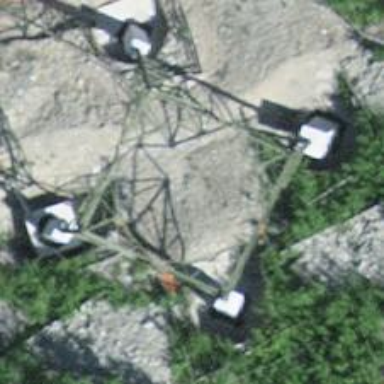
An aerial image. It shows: Three cables of power line.